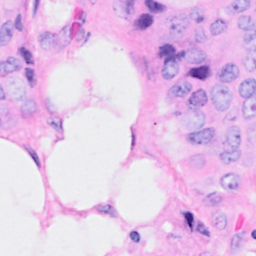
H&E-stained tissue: Breast